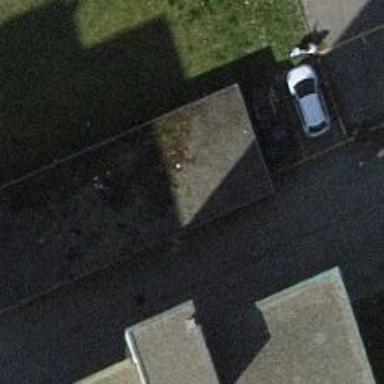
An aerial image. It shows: Group of garages.